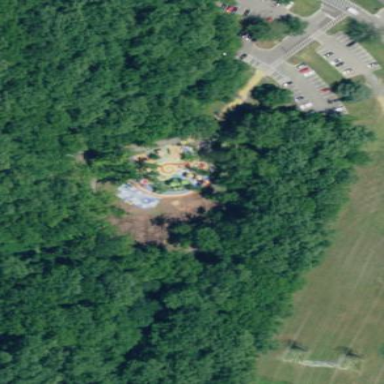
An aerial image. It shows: Playground area for leisure activities on the land.